八年级 · 组合几何学
如图, 已知 $\angle B=\angle C$. 添加一个条件使 $\triangle A B D \cong \triangle A C E$ (不标注新的字母, 不添加新的线段),你添加的条件是 \$ \qquad \$

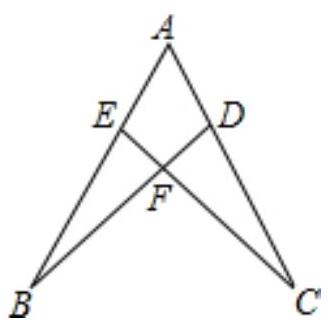
答案: $A B=A C$ (答案不唯一 $)$.